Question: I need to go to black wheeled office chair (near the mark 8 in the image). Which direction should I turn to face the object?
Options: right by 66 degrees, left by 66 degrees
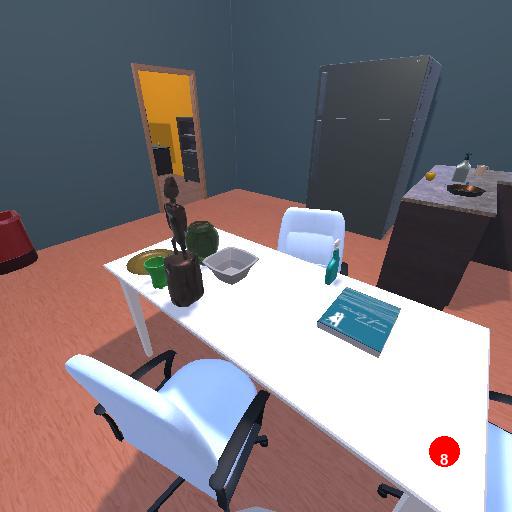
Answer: right by 66 degrees